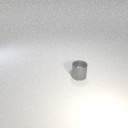
small gray metal cylinder